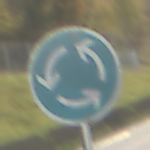
Verkehrszeichen: Kreisverkehr
Umgebung: Outdoor, Nature
Tageszeit: SunriseSunset
Wetter: PartlyCloudy
Licht: Natural
Jahreszeit: NotSpecified
Kontrast: LowContrast